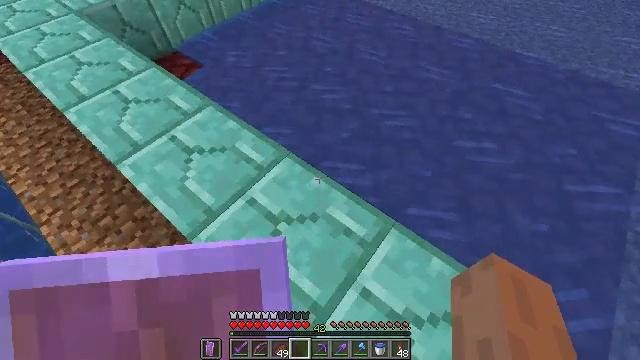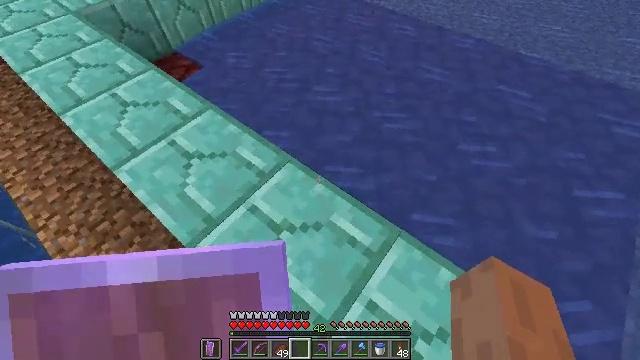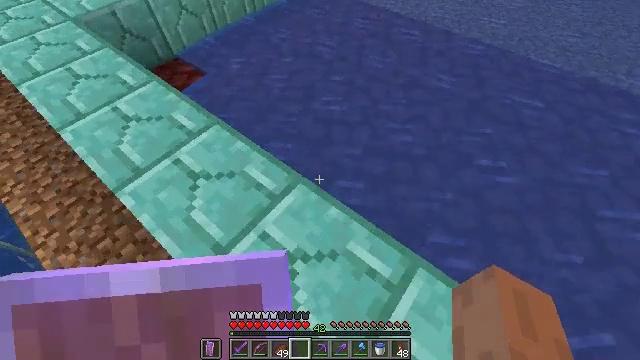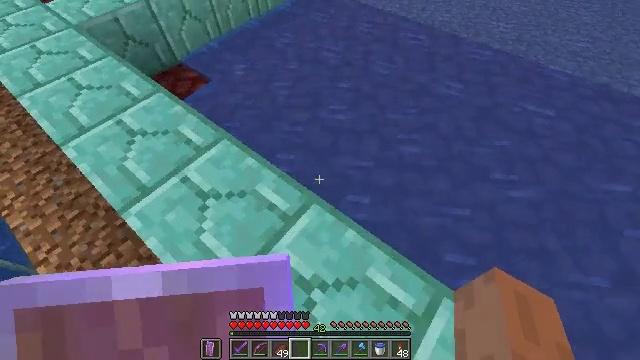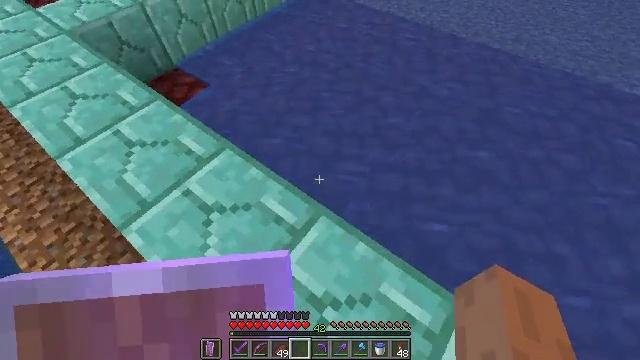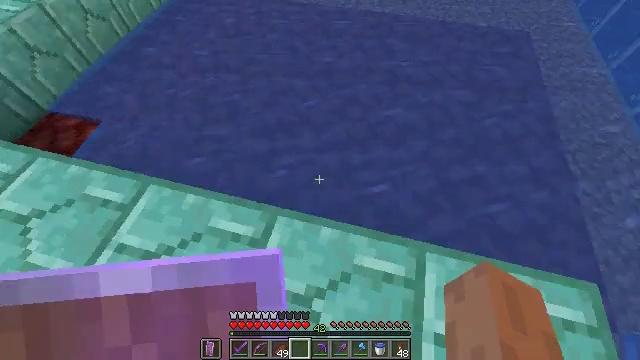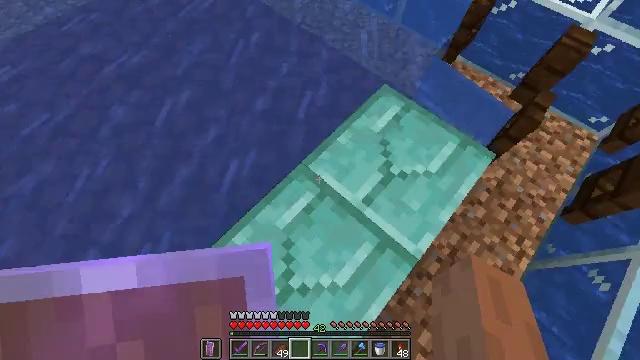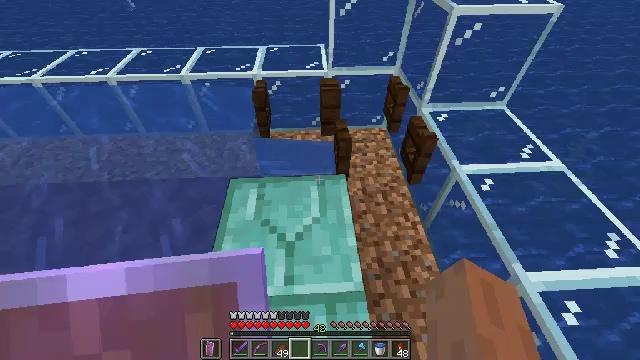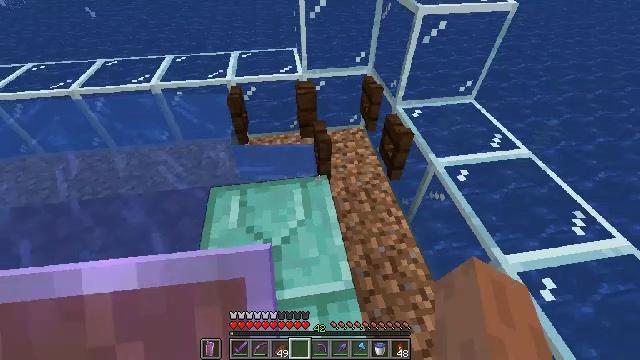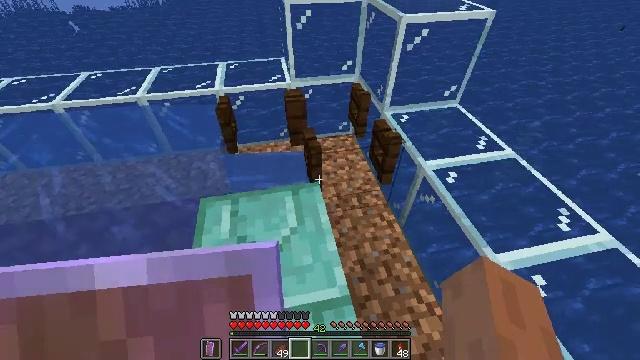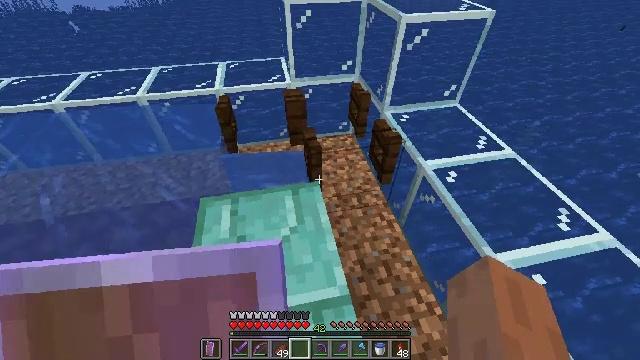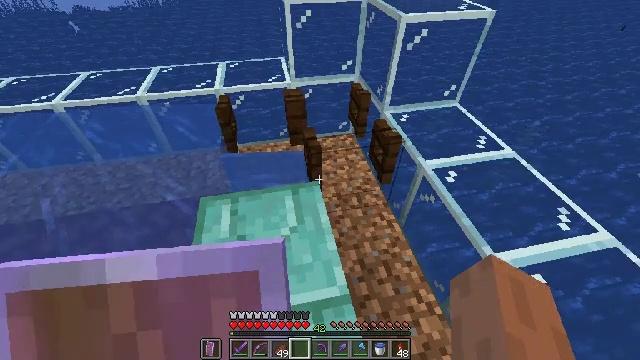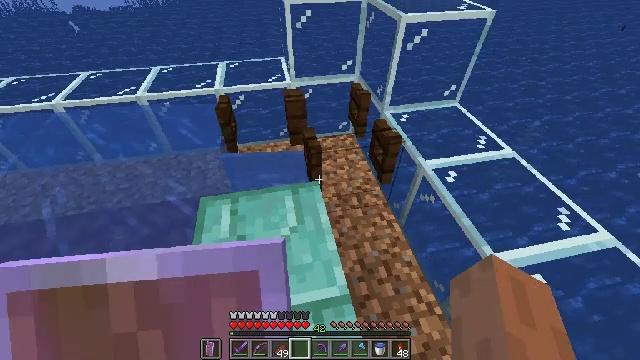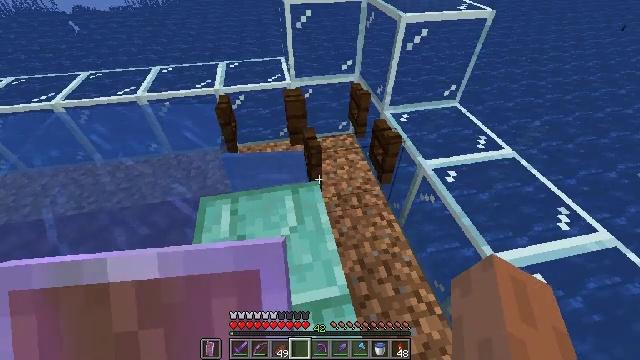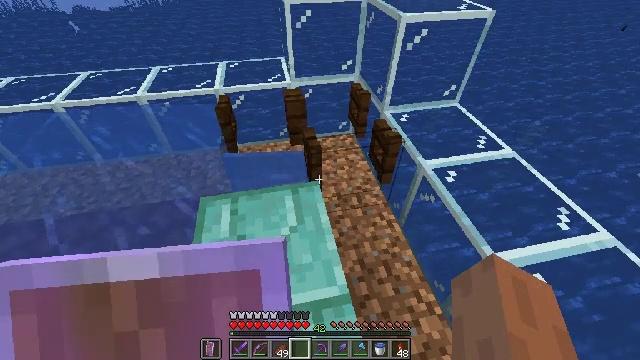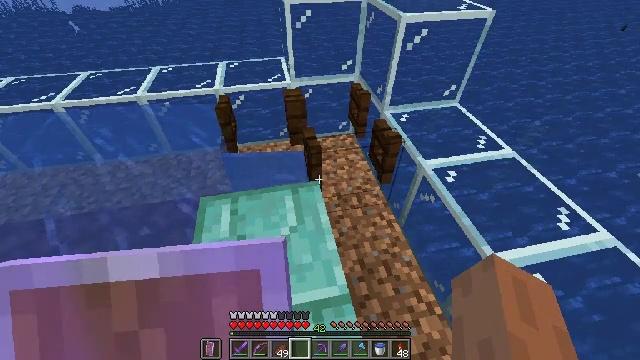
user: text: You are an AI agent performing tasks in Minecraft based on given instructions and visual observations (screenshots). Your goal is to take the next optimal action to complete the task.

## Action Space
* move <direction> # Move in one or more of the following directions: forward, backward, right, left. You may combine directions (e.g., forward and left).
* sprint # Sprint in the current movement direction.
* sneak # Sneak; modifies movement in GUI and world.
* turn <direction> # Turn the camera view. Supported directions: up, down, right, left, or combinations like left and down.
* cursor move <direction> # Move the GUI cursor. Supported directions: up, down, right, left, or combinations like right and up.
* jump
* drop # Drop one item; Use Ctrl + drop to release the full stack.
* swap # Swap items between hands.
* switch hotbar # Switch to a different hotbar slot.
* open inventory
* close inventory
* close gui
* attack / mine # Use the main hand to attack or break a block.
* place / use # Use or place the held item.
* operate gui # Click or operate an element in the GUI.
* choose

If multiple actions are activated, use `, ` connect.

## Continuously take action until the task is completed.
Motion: motion action
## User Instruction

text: Gather prismarine bricks with a pickaxe.
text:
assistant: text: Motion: move forward and move left
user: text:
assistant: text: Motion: move forward and move left
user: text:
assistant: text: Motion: no_op
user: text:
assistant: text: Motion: turn right
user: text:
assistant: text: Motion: turn right and down
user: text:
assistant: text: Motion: turn right and down
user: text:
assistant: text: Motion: turn right and up
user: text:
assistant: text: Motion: turn right
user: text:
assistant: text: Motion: turn right and up
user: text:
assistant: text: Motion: no_op
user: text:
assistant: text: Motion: no_op
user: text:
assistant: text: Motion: no_op
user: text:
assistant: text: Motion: no_op
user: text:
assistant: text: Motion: no_op
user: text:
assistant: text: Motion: no_op
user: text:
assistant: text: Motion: no_op
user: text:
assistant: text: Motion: no_op
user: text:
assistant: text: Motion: no_op
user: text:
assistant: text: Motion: no_op
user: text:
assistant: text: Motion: no_op
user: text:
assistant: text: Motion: no_op
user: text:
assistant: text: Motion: turn left
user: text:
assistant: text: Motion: no_op
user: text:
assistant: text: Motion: no_op
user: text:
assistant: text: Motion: no_op
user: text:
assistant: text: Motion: no_op
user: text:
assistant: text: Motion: no_op
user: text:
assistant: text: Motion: no_op
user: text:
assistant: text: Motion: no_op
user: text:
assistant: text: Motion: no_op